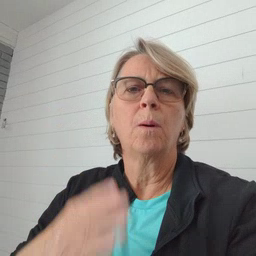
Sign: radio